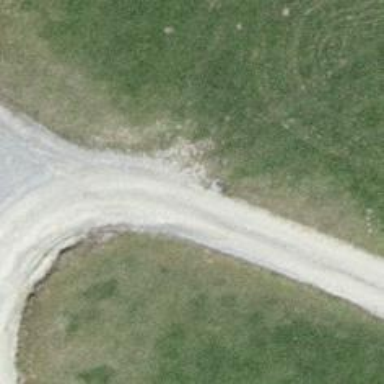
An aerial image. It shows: Track with grade 1 quality.